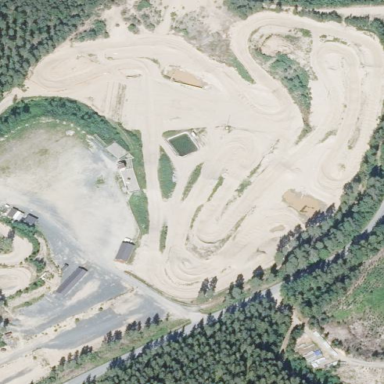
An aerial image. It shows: Motocross raceway with sandy surface.